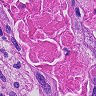
Metastatic tissue present: yes